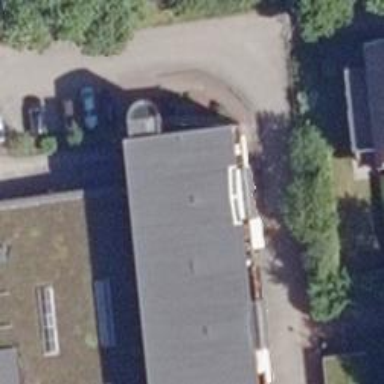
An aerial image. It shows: Flat-roofed commercial building.